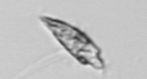
Label: Oxytoxum